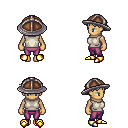
a pixel art fantasy rpg character, female body template, human, tanned skin, white sleeveless shirt, magenta pants, white short bangs hairstyle, chain helm, gold boots, four views (front, back, left, right), 2x2 character sprite sheet, small pixel art, hard edges, no anti-aliasing